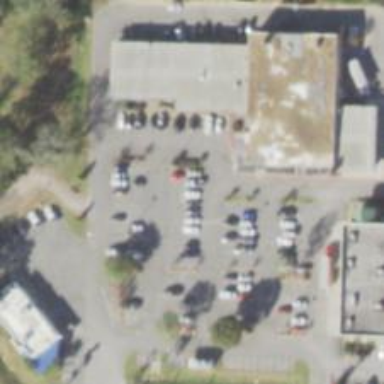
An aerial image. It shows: Parking space is available.